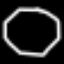
Label: octagon